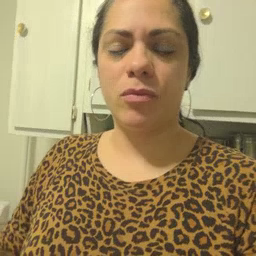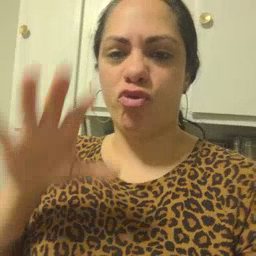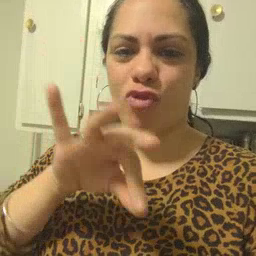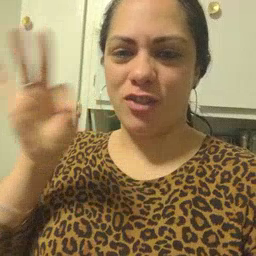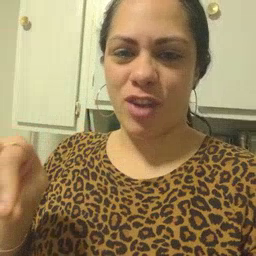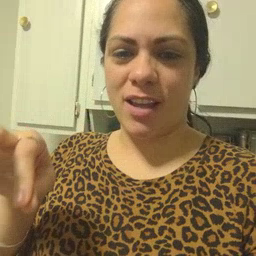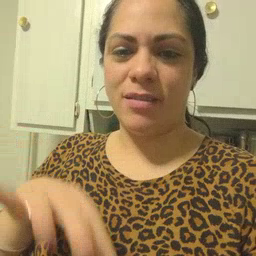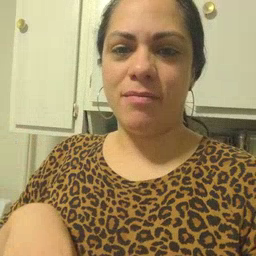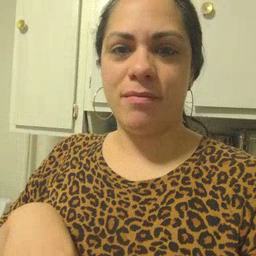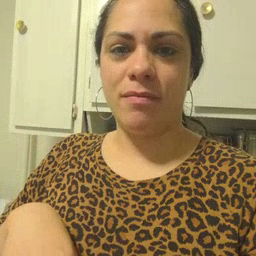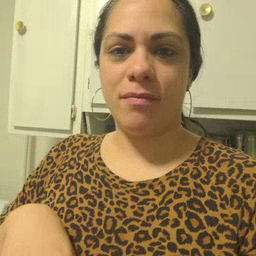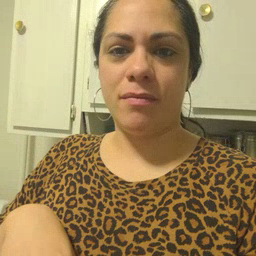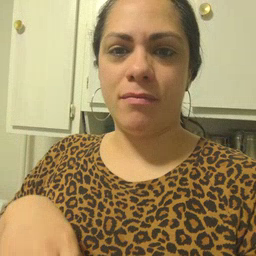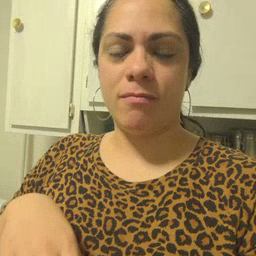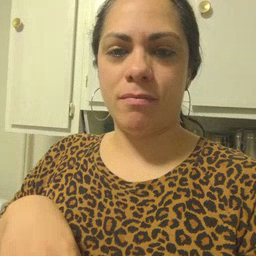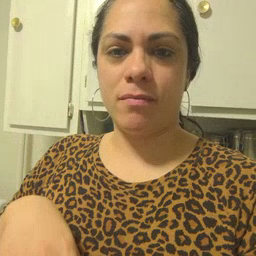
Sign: frenchfries